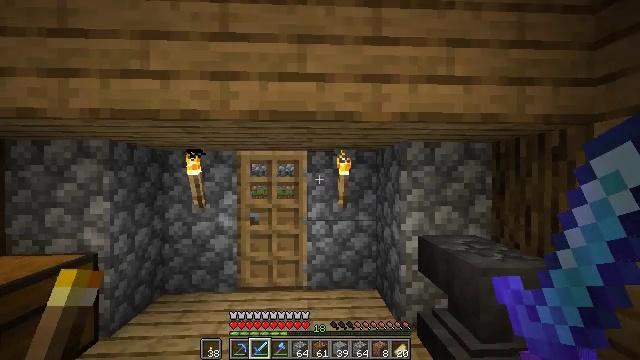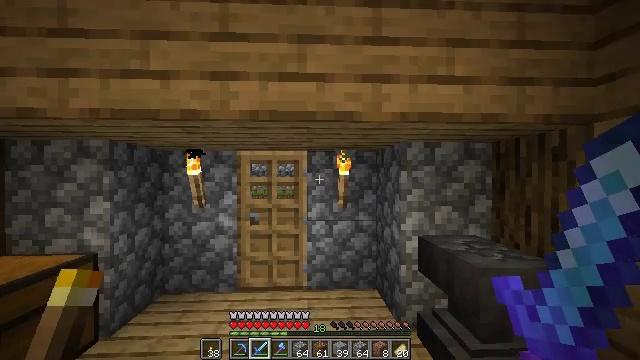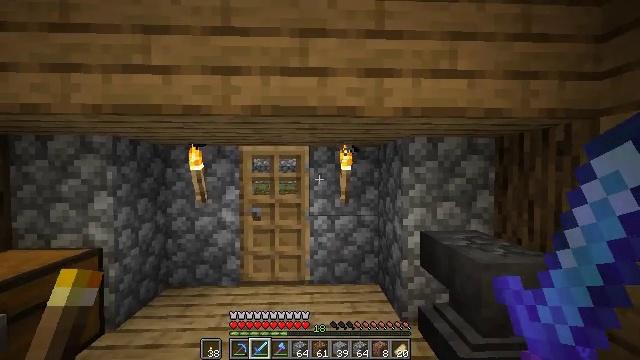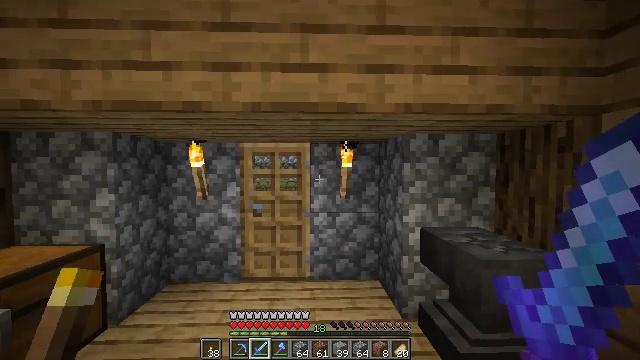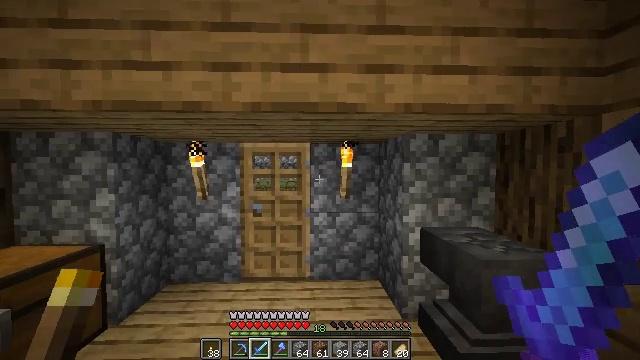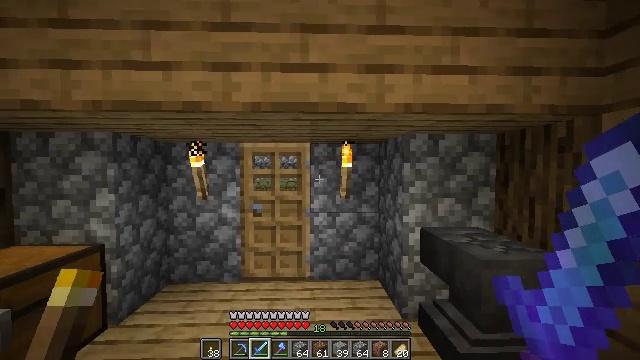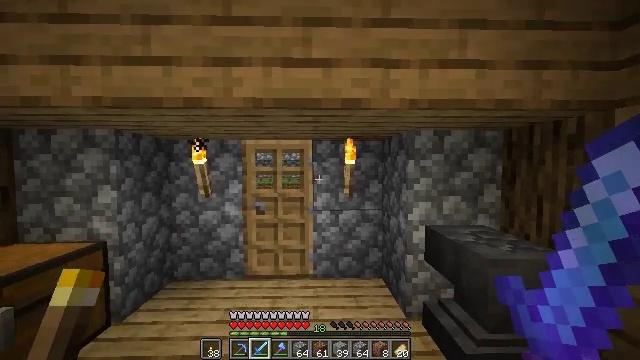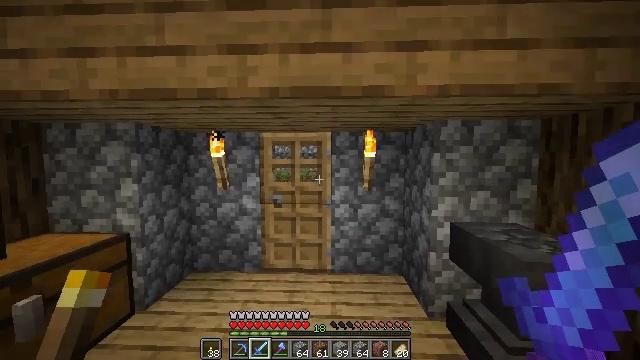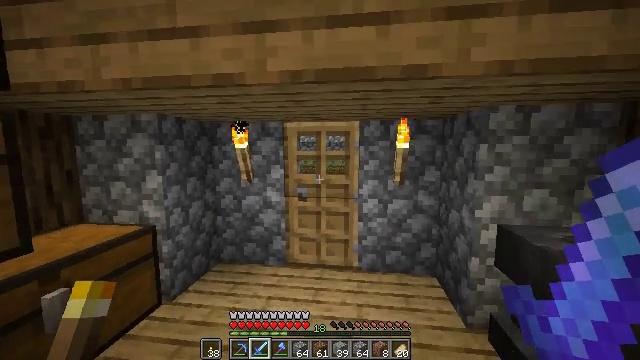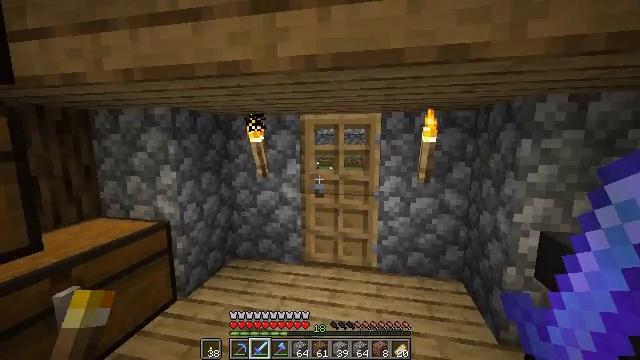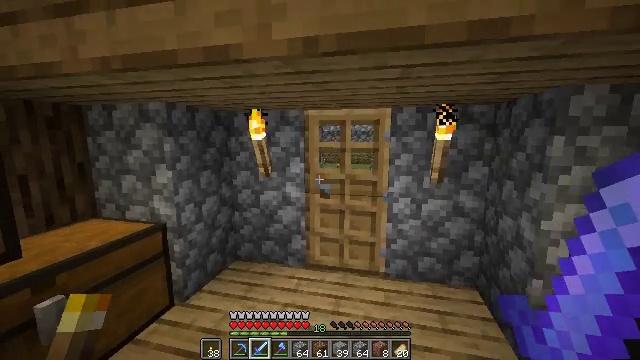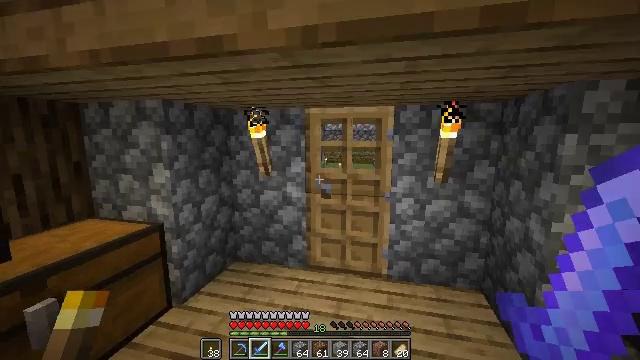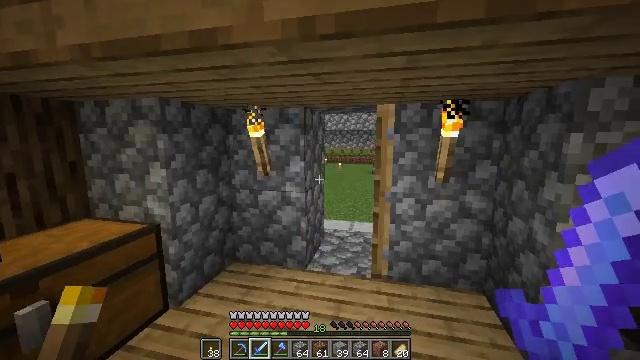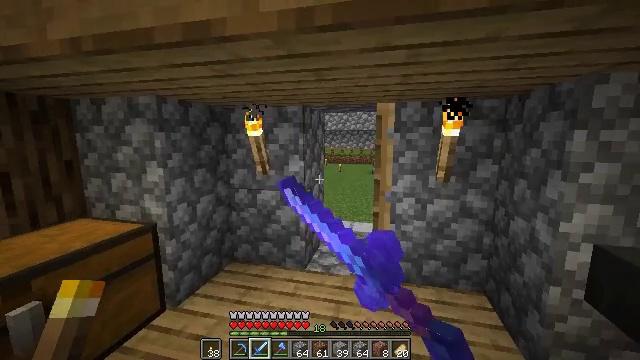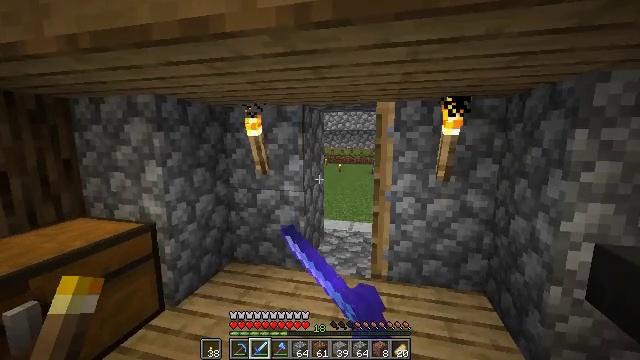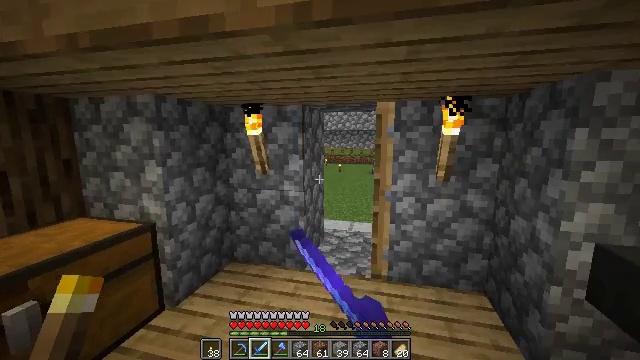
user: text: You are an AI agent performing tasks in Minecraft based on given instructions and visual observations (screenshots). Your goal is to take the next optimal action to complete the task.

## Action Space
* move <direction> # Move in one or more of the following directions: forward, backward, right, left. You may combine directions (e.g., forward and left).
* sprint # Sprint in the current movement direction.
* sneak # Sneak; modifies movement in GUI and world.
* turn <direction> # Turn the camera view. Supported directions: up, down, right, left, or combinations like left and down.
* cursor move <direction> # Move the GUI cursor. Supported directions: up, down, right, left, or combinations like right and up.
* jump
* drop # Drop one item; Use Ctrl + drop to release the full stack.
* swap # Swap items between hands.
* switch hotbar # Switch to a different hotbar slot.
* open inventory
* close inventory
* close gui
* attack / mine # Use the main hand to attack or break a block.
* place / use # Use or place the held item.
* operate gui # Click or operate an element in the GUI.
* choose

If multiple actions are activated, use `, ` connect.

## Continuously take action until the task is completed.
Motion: motion action
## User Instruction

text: Produce green dye by cooking cactus.
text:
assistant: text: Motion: no_op
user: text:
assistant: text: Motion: turn down
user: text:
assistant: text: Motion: no_op
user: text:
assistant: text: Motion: no_op
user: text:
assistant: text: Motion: no_op
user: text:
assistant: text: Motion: move forward
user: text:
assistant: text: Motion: move forward, turn left and down
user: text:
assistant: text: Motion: move forward, turn left and down
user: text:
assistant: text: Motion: move forward, turn left and down
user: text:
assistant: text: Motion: turn left
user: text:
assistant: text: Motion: no_op
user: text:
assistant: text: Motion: use / place
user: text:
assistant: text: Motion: use / place
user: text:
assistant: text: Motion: use / place
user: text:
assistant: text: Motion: use / place
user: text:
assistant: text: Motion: no_op
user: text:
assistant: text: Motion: move forward, turn right
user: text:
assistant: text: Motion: move forward, turn right
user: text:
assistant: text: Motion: move forward
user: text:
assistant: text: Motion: move forward
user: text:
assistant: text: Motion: move forward
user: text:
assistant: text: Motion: move forward
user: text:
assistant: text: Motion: move forward, turn left
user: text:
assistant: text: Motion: move forward
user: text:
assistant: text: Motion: move forward
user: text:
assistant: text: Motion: move forward, sprint
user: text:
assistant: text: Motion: move forward, sprint
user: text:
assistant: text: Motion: move forward
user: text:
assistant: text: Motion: move forward
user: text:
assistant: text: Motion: move forward